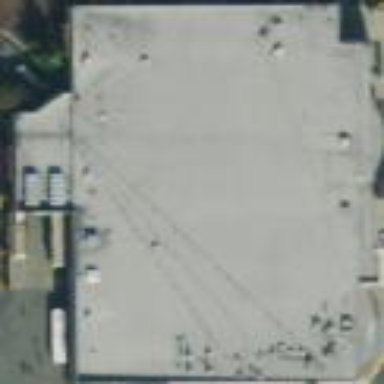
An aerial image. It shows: Building that houses supermarket.